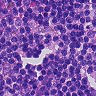
Metastatic tissue present: no